Breast ultrasound image
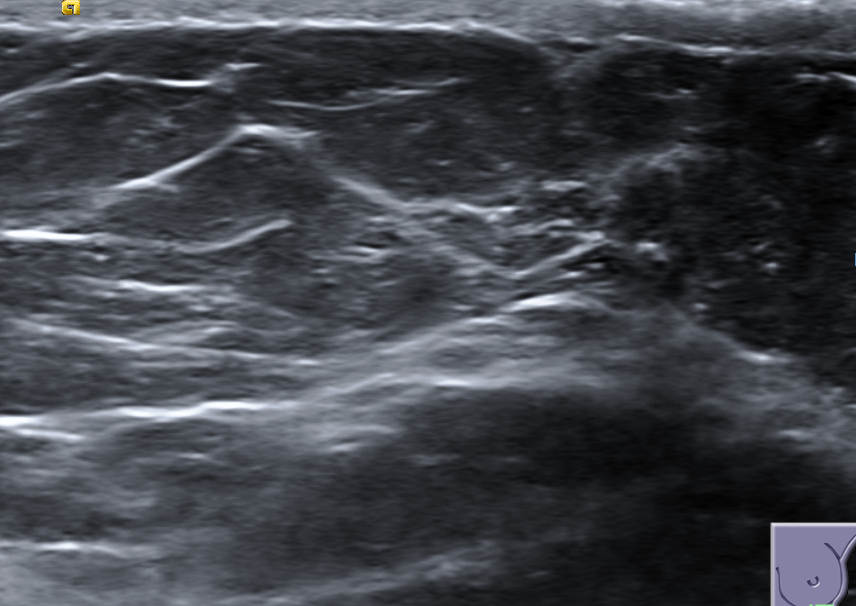
Diagnosis: normal